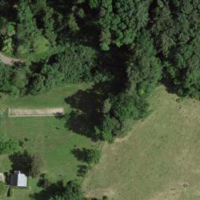
EUNIS habitat code: 41
Species observed at this site:
Corylus avellana
Acer pseudoplatanus